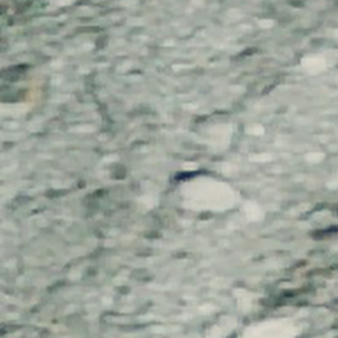
Label: other